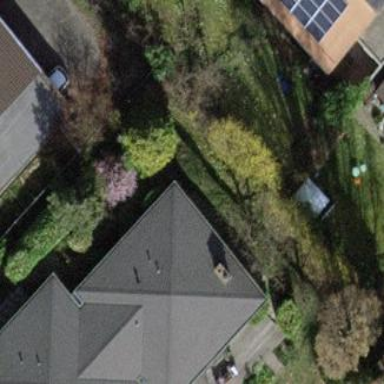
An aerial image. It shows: Garden enclosed by fence.